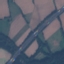
Land use / land cover class: Highway